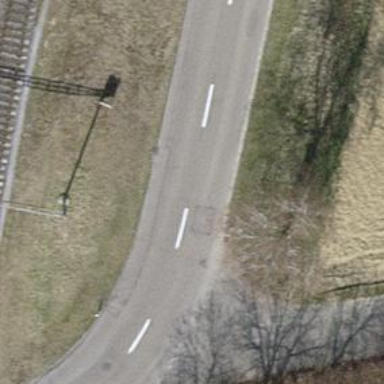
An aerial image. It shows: Asphalt road classified as tertiary.